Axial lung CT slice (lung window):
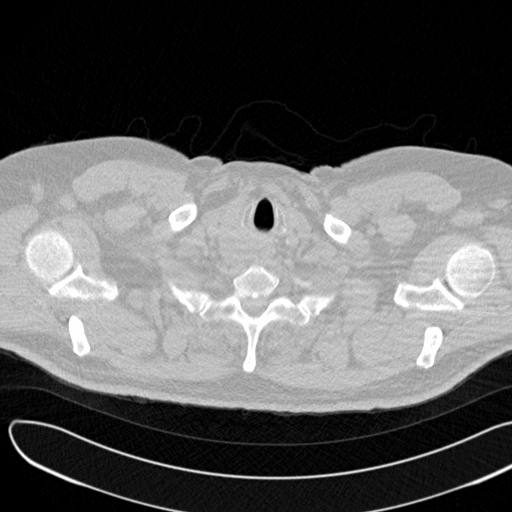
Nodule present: no